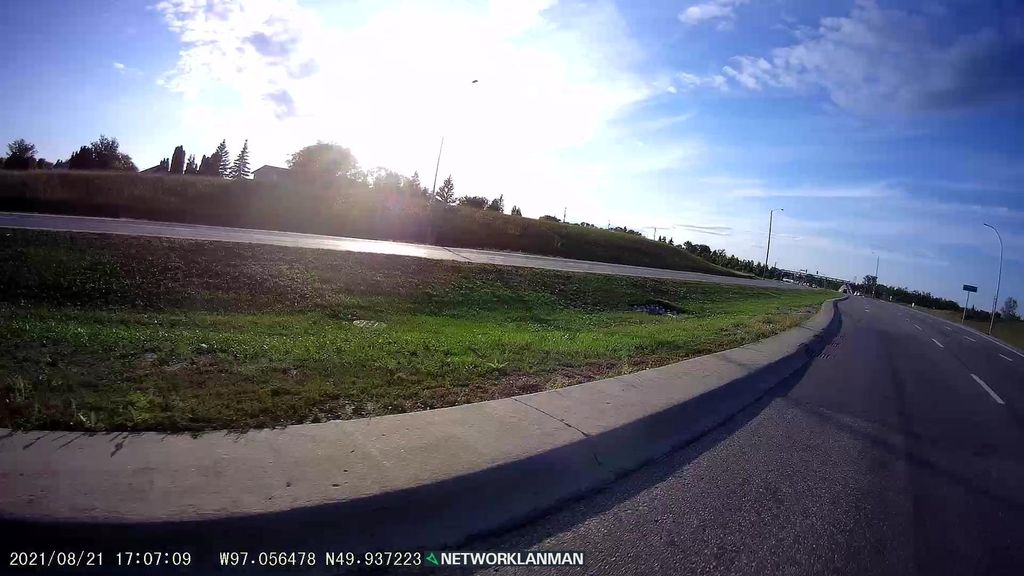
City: winnipeg